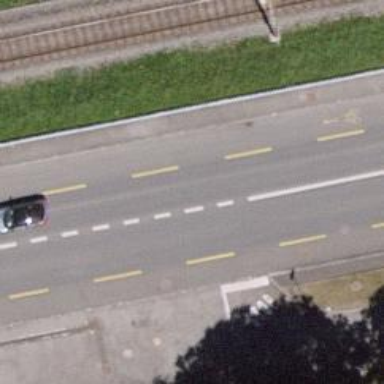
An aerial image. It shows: Primary highway with designated cycle lane.